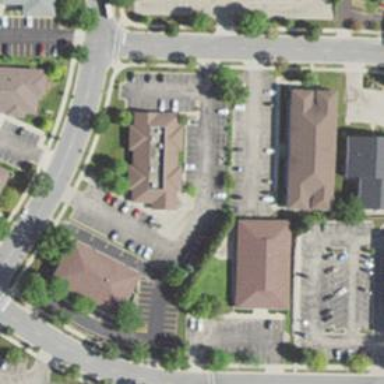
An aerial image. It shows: Healthcare clinic is depicted in the image.